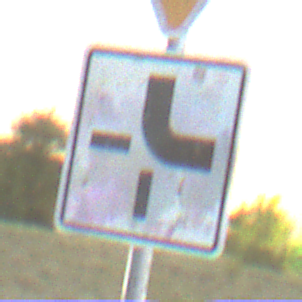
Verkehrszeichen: VerlaufVorfahrtsstrasse4
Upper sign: VorfahrtGewaehren
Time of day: Night
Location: Outdoor (Nature)
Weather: Overcast
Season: NotSpecified
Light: Artificial